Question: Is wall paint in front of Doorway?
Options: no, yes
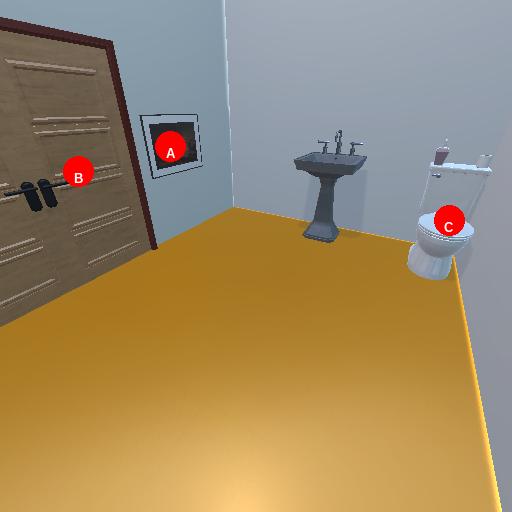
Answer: no